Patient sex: M
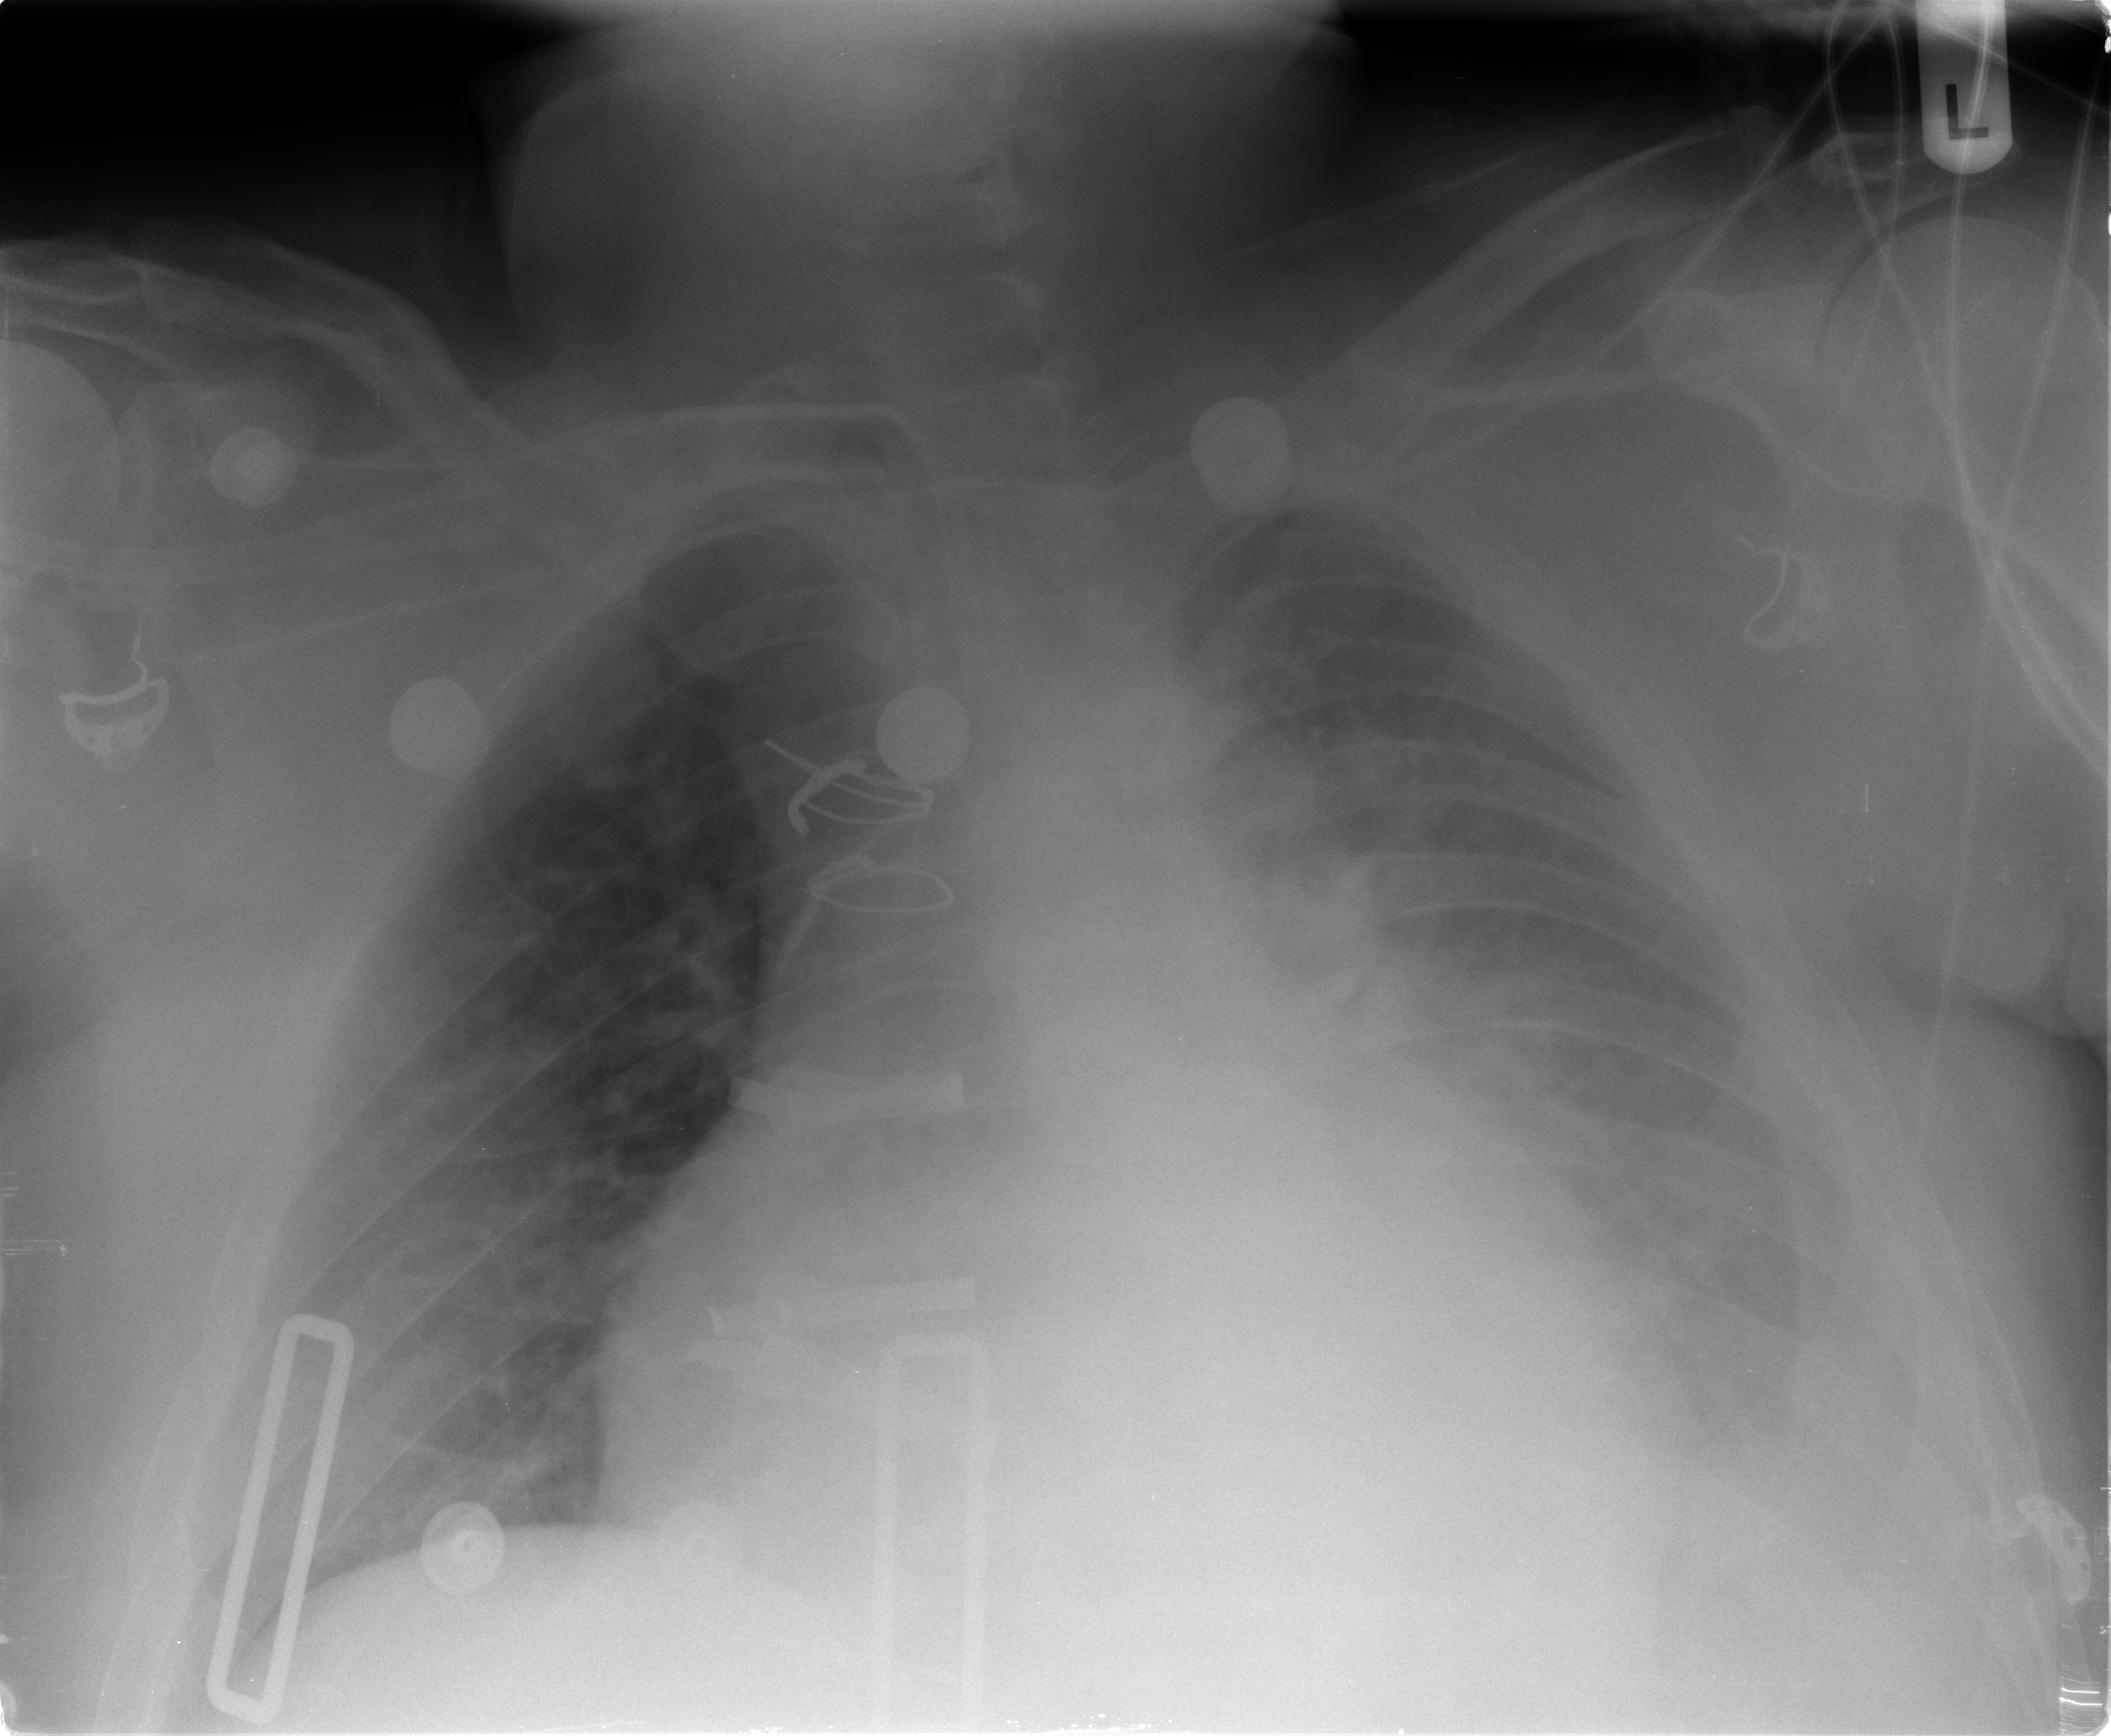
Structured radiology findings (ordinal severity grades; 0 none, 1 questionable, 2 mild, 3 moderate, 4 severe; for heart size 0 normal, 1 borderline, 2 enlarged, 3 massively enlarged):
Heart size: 2
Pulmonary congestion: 2
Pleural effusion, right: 1
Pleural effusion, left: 3
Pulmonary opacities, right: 2
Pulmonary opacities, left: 2
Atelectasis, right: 2
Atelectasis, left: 3